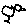
Label: bird